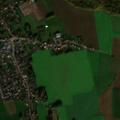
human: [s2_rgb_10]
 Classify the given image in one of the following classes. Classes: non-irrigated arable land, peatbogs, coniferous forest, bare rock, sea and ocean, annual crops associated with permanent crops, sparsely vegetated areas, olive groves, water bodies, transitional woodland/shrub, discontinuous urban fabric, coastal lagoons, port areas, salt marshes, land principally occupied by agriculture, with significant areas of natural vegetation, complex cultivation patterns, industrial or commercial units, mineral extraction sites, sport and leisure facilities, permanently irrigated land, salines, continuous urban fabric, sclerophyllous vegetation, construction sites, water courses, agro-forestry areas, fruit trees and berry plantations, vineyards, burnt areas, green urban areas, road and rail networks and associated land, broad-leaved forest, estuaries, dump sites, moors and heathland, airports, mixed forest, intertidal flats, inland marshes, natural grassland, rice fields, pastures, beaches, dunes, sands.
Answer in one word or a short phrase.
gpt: discontinuous urban fabric, industrial or commercial units, non-irrigated arable land, complex cultivation patterns, broad-leaved forest